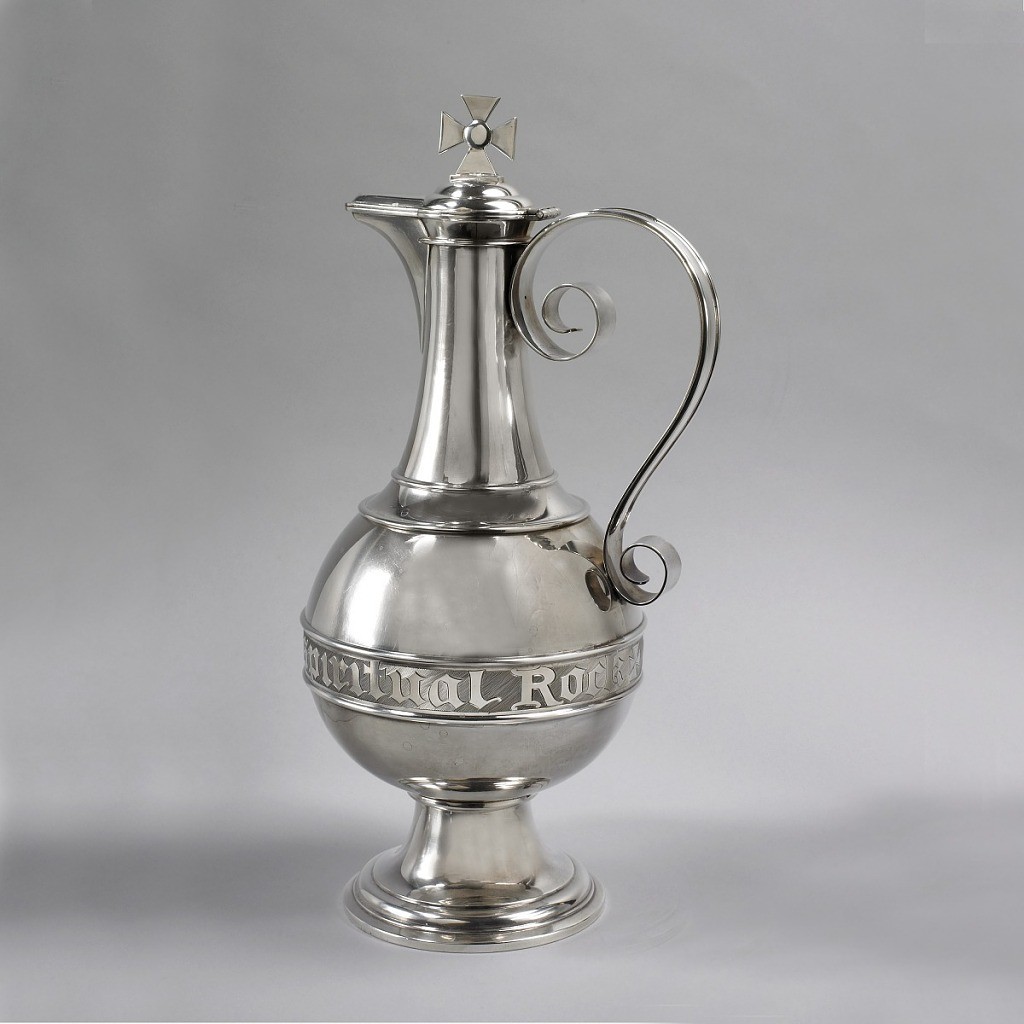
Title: Flagon
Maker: Peter L. Krider, American, 1821 - 1895
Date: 1860–80
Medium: silver
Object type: flagon
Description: Long tapering neck on a bulbous circular form body with inscription around the waist, raised on pedestal foot, the handle a molded strap S-curve. Inscription: "They Drank of the Spiritual Rock".